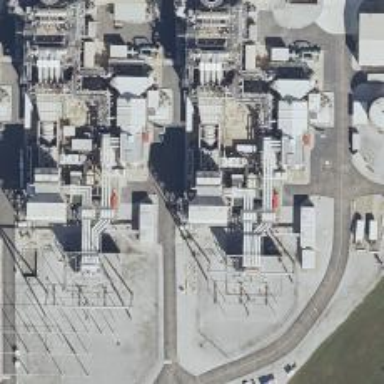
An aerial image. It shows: Gas turbine generator.